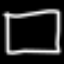
Label: square